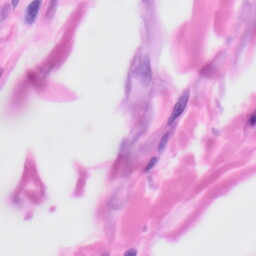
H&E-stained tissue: Skin